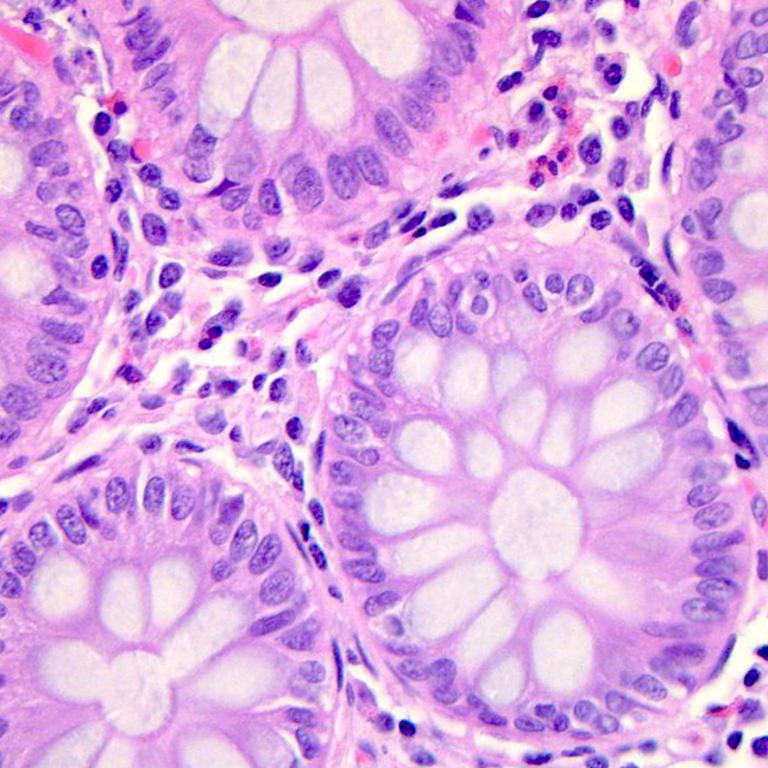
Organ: colon
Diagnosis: benign